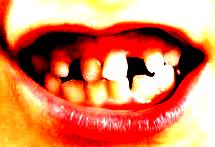
Condition: hypodontia